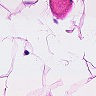
Metastatic tissue present: no